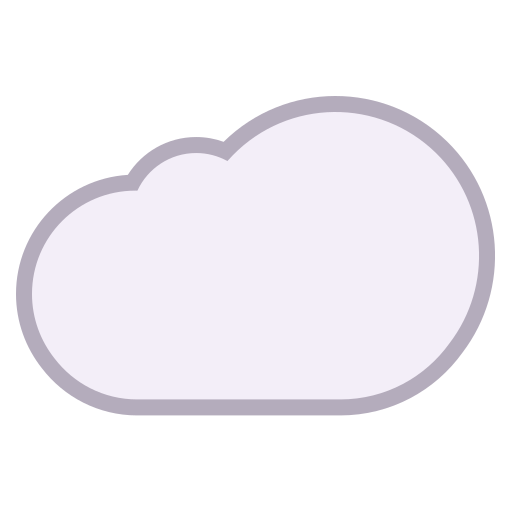
cloud flat